Question: I am trying to delete a specific row from datatable. When adding the last row, I need to delete the yellow colored rows. It is very easy to Select from a datatable like below
'''
DataRow[] dr = dt.Select("STOK_KODU='HAMMADDE_2'");
'''
I was wondering if there is a way like below to delete ??? Or would you advice an easy way to delete a rows from datatable?
'''
dt.Delete("STOK_KODU='HAMMADDE_2'");
'''

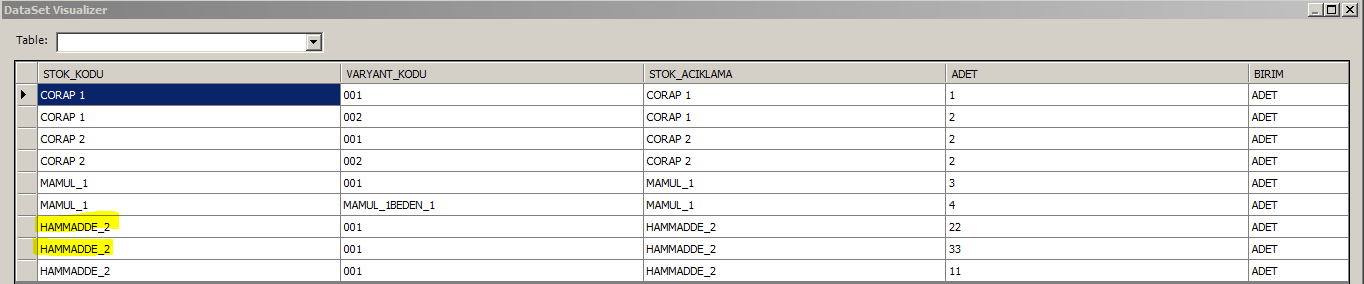
Answer: One way is to recreate the table with the rows you want to keep:
'''
dt = dt.AsEnumerable()
.Where(row => row.Field<string>("STOK_KODU") != "HAMMADDE_2")
.CopyToDataTable()
'''
The other is to use 'DataRowCollection.Remove':
'''
DataRow[] rowsToRemove = dt.Select("STOK_KODU='HAMMADDE_2'");
foreach (var rowToDelete in rowsToRemove)
dt.Rows.Remove(rowToDelete);
'''
The second approach is more efficient if you want to delete few rows and the table is large. The first approach using LINQ is more powerful since you can use any code but it can be less efficient.